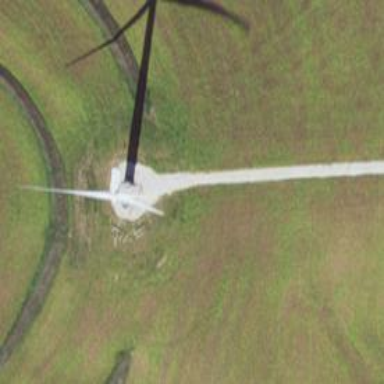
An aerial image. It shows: Wind generator powered by horizontal axis wind turbine.